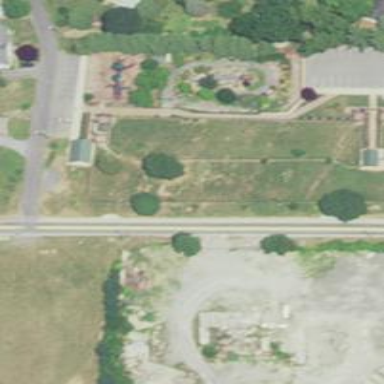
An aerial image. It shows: Dog park for leisure land.